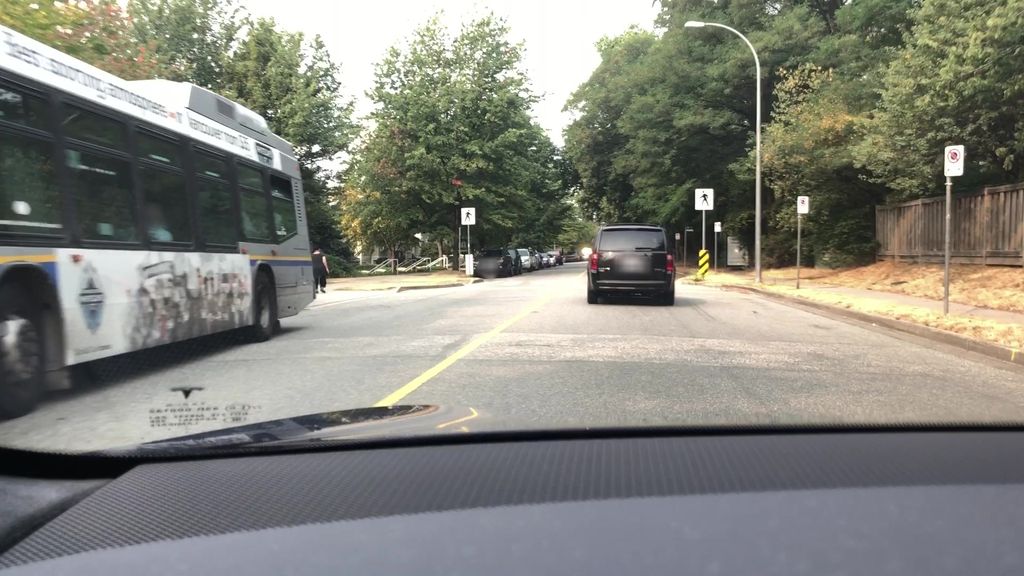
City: vancouver